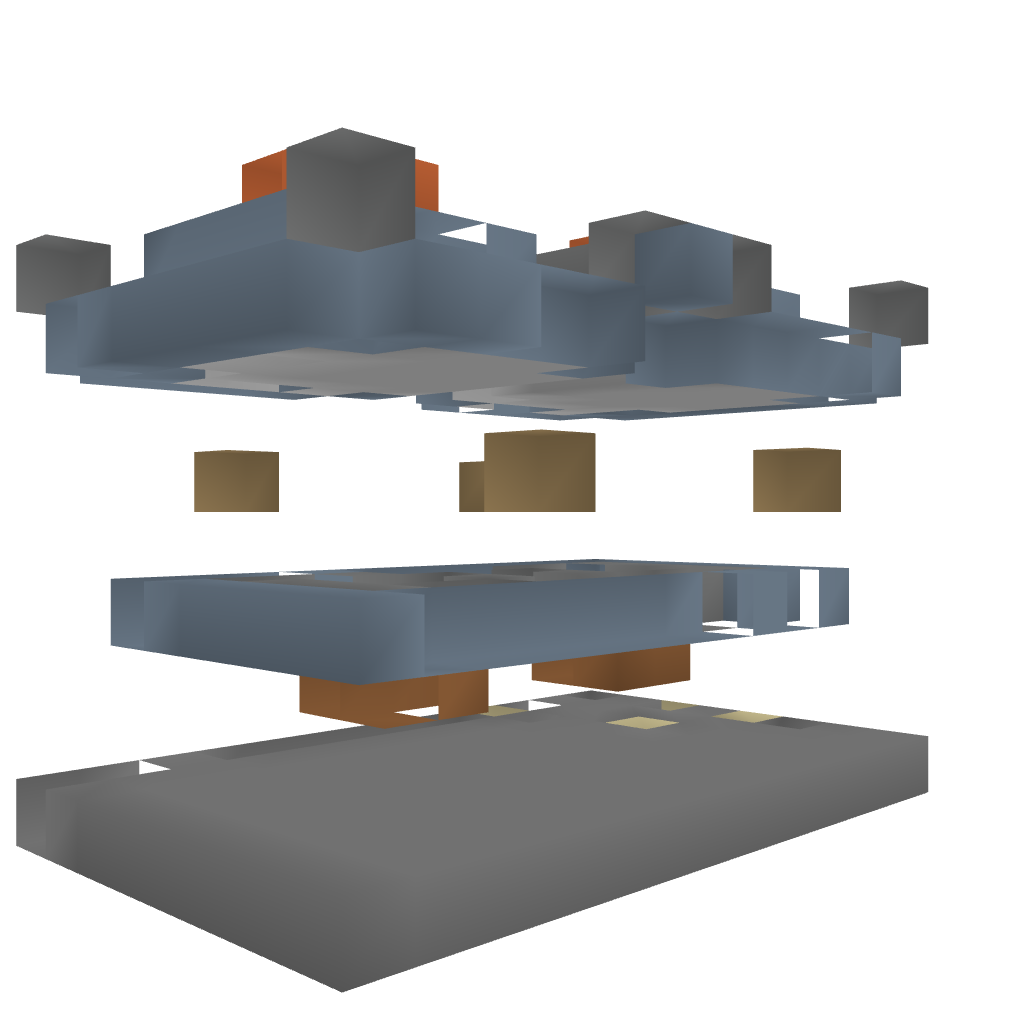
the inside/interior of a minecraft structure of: Brick-Locked Nether Portal